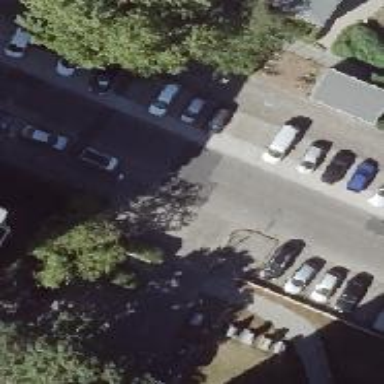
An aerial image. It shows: Residential road with asphalt surface. There are sidewalks on both sides and parking lane.